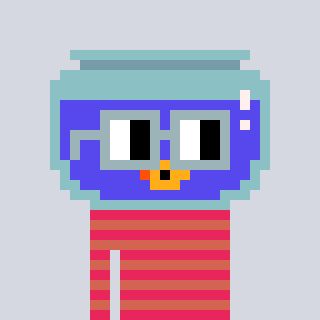
a pixel art character with square dark gray glasses, a goldfish-shaped head and a peachy-colored body on a cool background